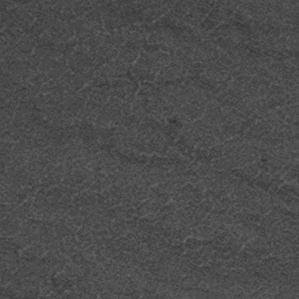
Label: frost